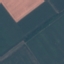
Label: AnnualCrop